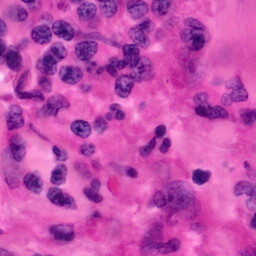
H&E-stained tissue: Pancreatic